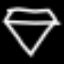
Label: diamond